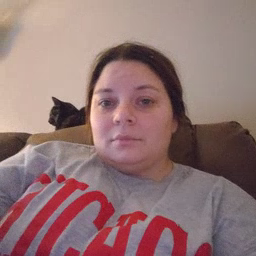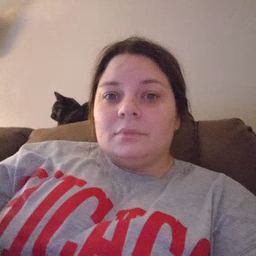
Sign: into